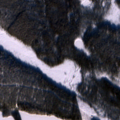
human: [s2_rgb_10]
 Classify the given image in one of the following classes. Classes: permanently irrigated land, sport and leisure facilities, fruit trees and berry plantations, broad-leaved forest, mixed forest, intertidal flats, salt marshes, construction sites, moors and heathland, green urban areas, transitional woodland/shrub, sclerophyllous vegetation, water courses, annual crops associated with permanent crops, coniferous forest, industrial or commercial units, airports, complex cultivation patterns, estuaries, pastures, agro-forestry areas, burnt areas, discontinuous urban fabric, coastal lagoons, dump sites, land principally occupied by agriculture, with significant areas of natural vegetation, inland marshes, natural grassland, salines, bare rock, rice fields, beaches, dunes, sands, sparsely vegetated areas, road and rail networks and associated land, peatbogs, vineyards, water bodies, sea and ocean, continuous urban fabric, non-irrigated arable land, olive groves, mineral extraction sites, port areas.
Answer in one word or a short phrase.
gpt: coniferous forest, peatbogs, water bodies